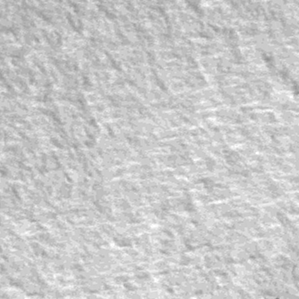
Label: frost